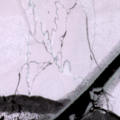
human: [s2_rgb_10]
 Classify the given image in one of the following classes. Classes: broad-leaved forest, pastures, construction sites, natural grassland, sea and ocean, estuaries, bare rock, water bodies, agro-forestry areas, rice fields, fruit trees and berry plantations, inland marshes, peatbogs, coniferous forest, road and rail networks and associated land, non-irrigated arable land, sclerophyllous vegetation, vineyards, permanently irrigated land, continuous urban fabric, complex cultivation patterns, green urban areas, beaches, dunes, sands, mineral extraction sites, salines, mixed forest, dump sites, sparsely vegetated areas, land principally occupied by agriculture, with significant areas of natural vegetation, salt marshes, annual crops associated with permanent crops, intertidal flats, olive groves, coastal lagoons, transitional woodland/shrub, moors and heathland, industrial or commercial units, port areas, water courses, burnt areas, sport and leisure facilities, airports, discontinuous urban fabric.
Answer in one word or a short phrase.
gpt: sea and ocean